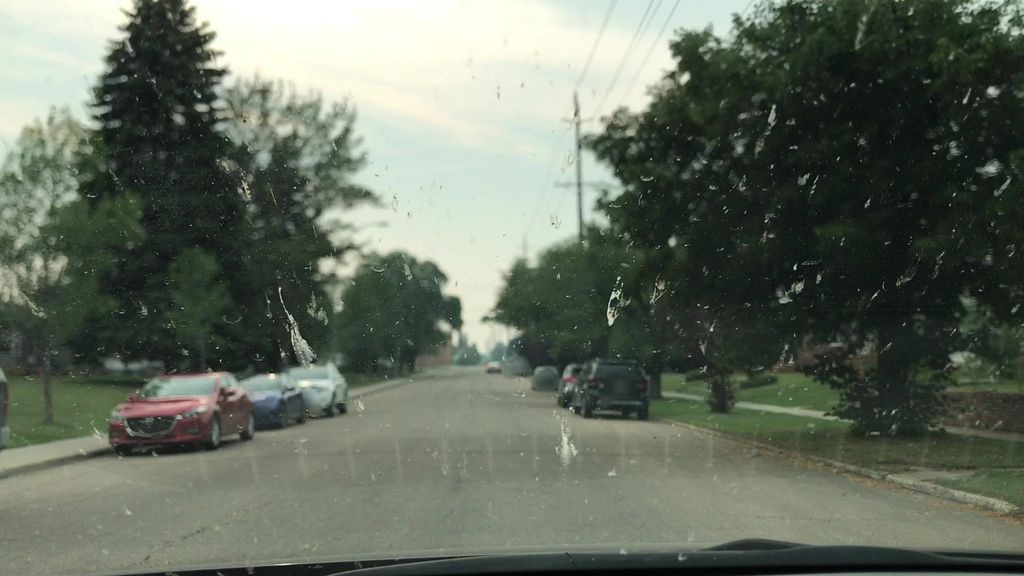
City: edmonton